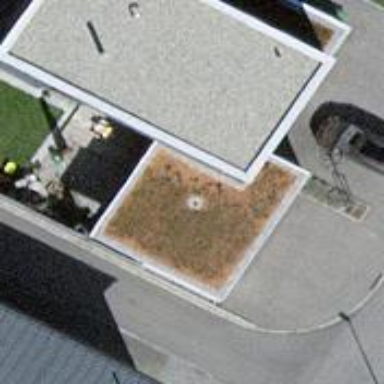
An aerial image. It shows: Garage building.